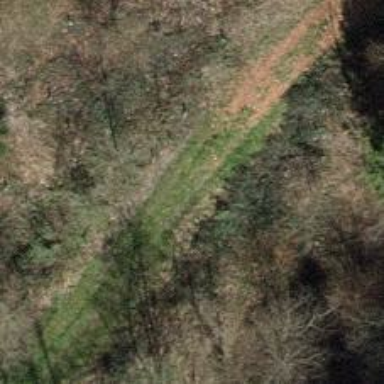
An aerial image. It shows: Path on the ground.